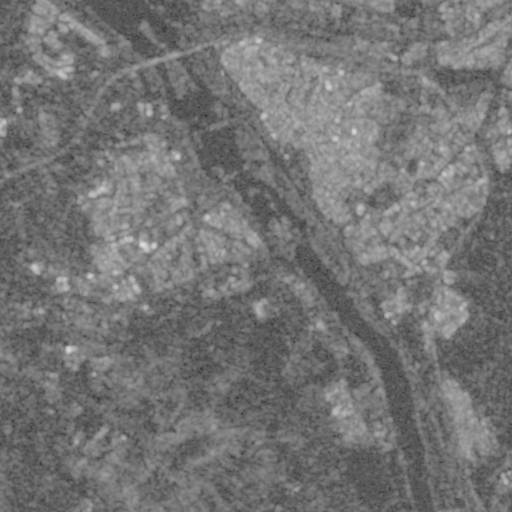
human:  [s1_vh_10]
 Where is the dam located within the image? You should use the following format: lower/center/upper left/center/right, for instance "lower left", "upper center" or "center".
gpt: The dam is located in the upper left of the image.
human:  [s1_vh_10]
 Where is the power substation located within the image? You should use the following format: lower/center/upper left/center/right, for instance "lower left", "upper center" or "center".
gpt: The power substation is located in the lower right of the image.
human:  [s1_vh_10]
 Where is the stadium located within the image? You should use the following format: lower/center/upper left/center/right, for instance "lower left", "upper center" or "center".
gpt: The stadium is located in the upper right of the image.
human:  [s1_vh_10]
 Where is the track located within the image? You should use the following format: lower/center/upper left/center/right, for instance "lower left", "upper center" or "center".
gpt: The track is located in the upper right of the image.
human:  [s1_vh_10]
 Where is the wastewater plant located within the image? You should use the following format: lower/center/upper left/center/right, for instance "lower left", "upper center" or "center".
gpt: The wastewater plant is located in the lower left of the image.
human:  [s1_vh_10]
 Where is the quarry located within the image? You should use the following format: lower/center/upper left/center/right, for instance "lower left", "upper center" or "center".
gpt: There is no quarry in the image.

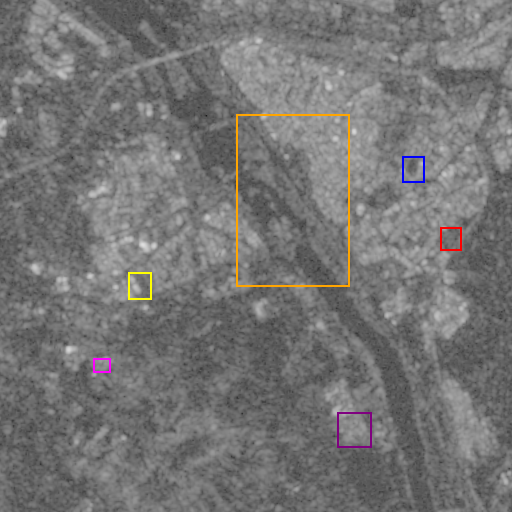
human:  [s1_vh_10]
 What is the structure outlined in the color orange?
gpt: The structure outlined in orange is a park.
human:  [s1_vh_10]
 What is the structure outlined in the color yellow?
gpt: The structure outlined in yellow is a parking lot.
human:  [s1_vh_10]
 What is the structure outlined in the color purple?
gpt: The structure outlined in purple is a power substation.
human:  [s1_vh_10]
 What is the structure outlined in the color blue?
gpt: The structure outlined in blue is a stadium.
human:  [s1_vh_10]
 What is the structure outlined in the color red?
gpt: The structure outlined in red is a track.
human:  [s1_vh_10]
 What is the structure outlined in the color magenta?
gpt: The structure outlined in magenta is a wastewater plant.
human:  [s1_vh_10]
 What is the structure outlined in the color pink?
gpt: There is no pink outline.